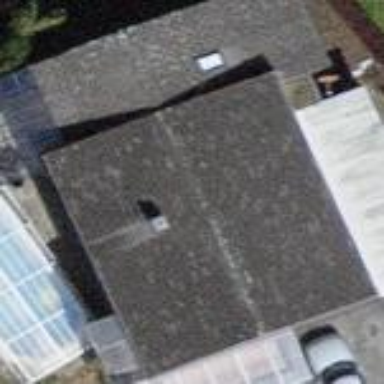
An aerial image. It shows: Residential building with tile roof.